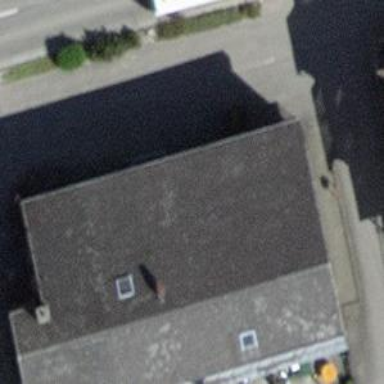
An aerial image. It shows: Restaurant.